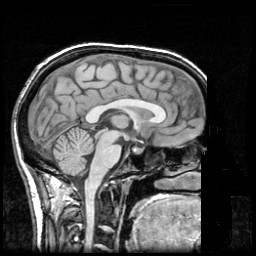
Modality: T1w
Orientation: sagittal
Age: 40